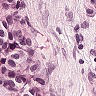
Metastatic tissue present: yes